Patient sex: M
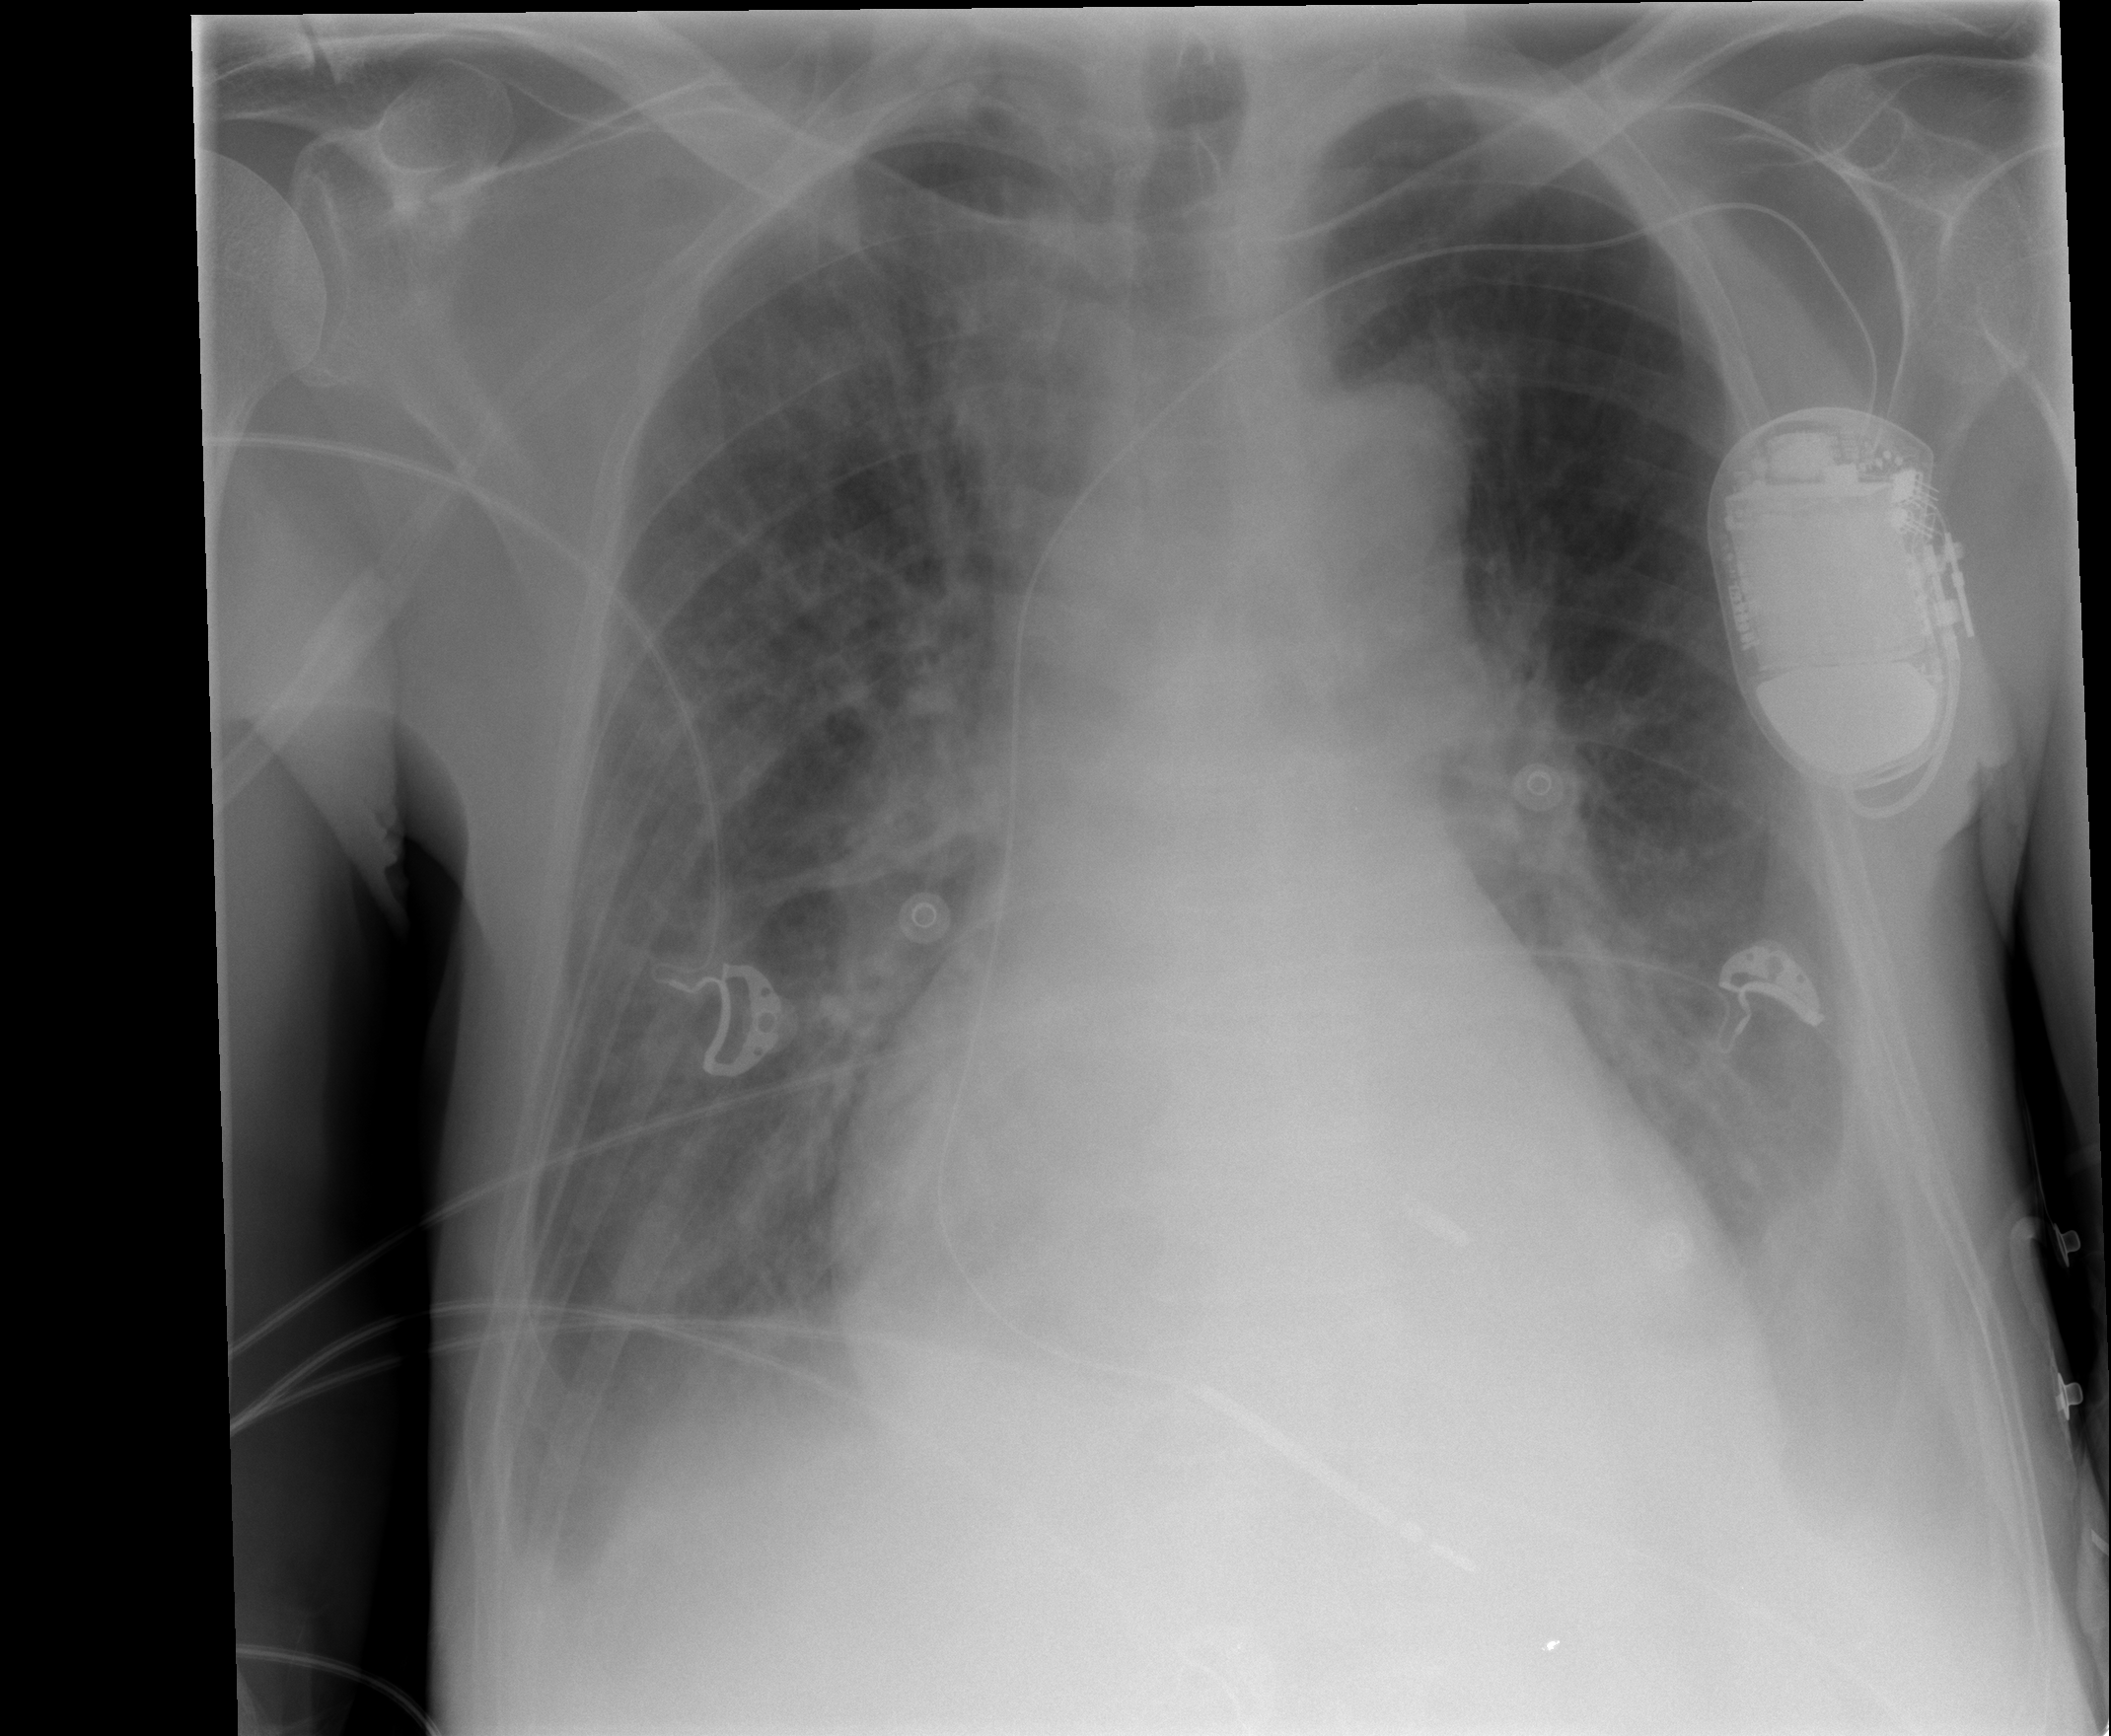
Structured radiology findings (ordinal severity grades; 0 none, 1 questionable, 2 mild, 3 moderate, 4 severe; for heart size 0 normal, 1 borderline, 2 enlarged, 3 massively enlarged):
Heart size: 2
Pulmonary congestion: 2
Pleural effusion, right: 3
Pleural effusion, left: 3
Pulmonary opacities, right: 2
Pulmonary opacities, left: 2
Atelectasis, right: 3
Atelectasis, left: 3